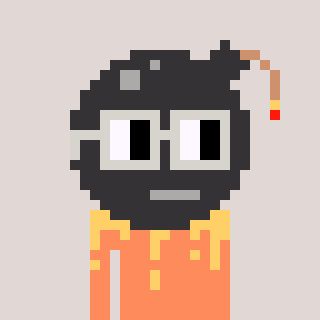
a pixel art character with square light gray glasses, a bomb-shaped head and a peachy-colored body on a warm background